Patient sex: F
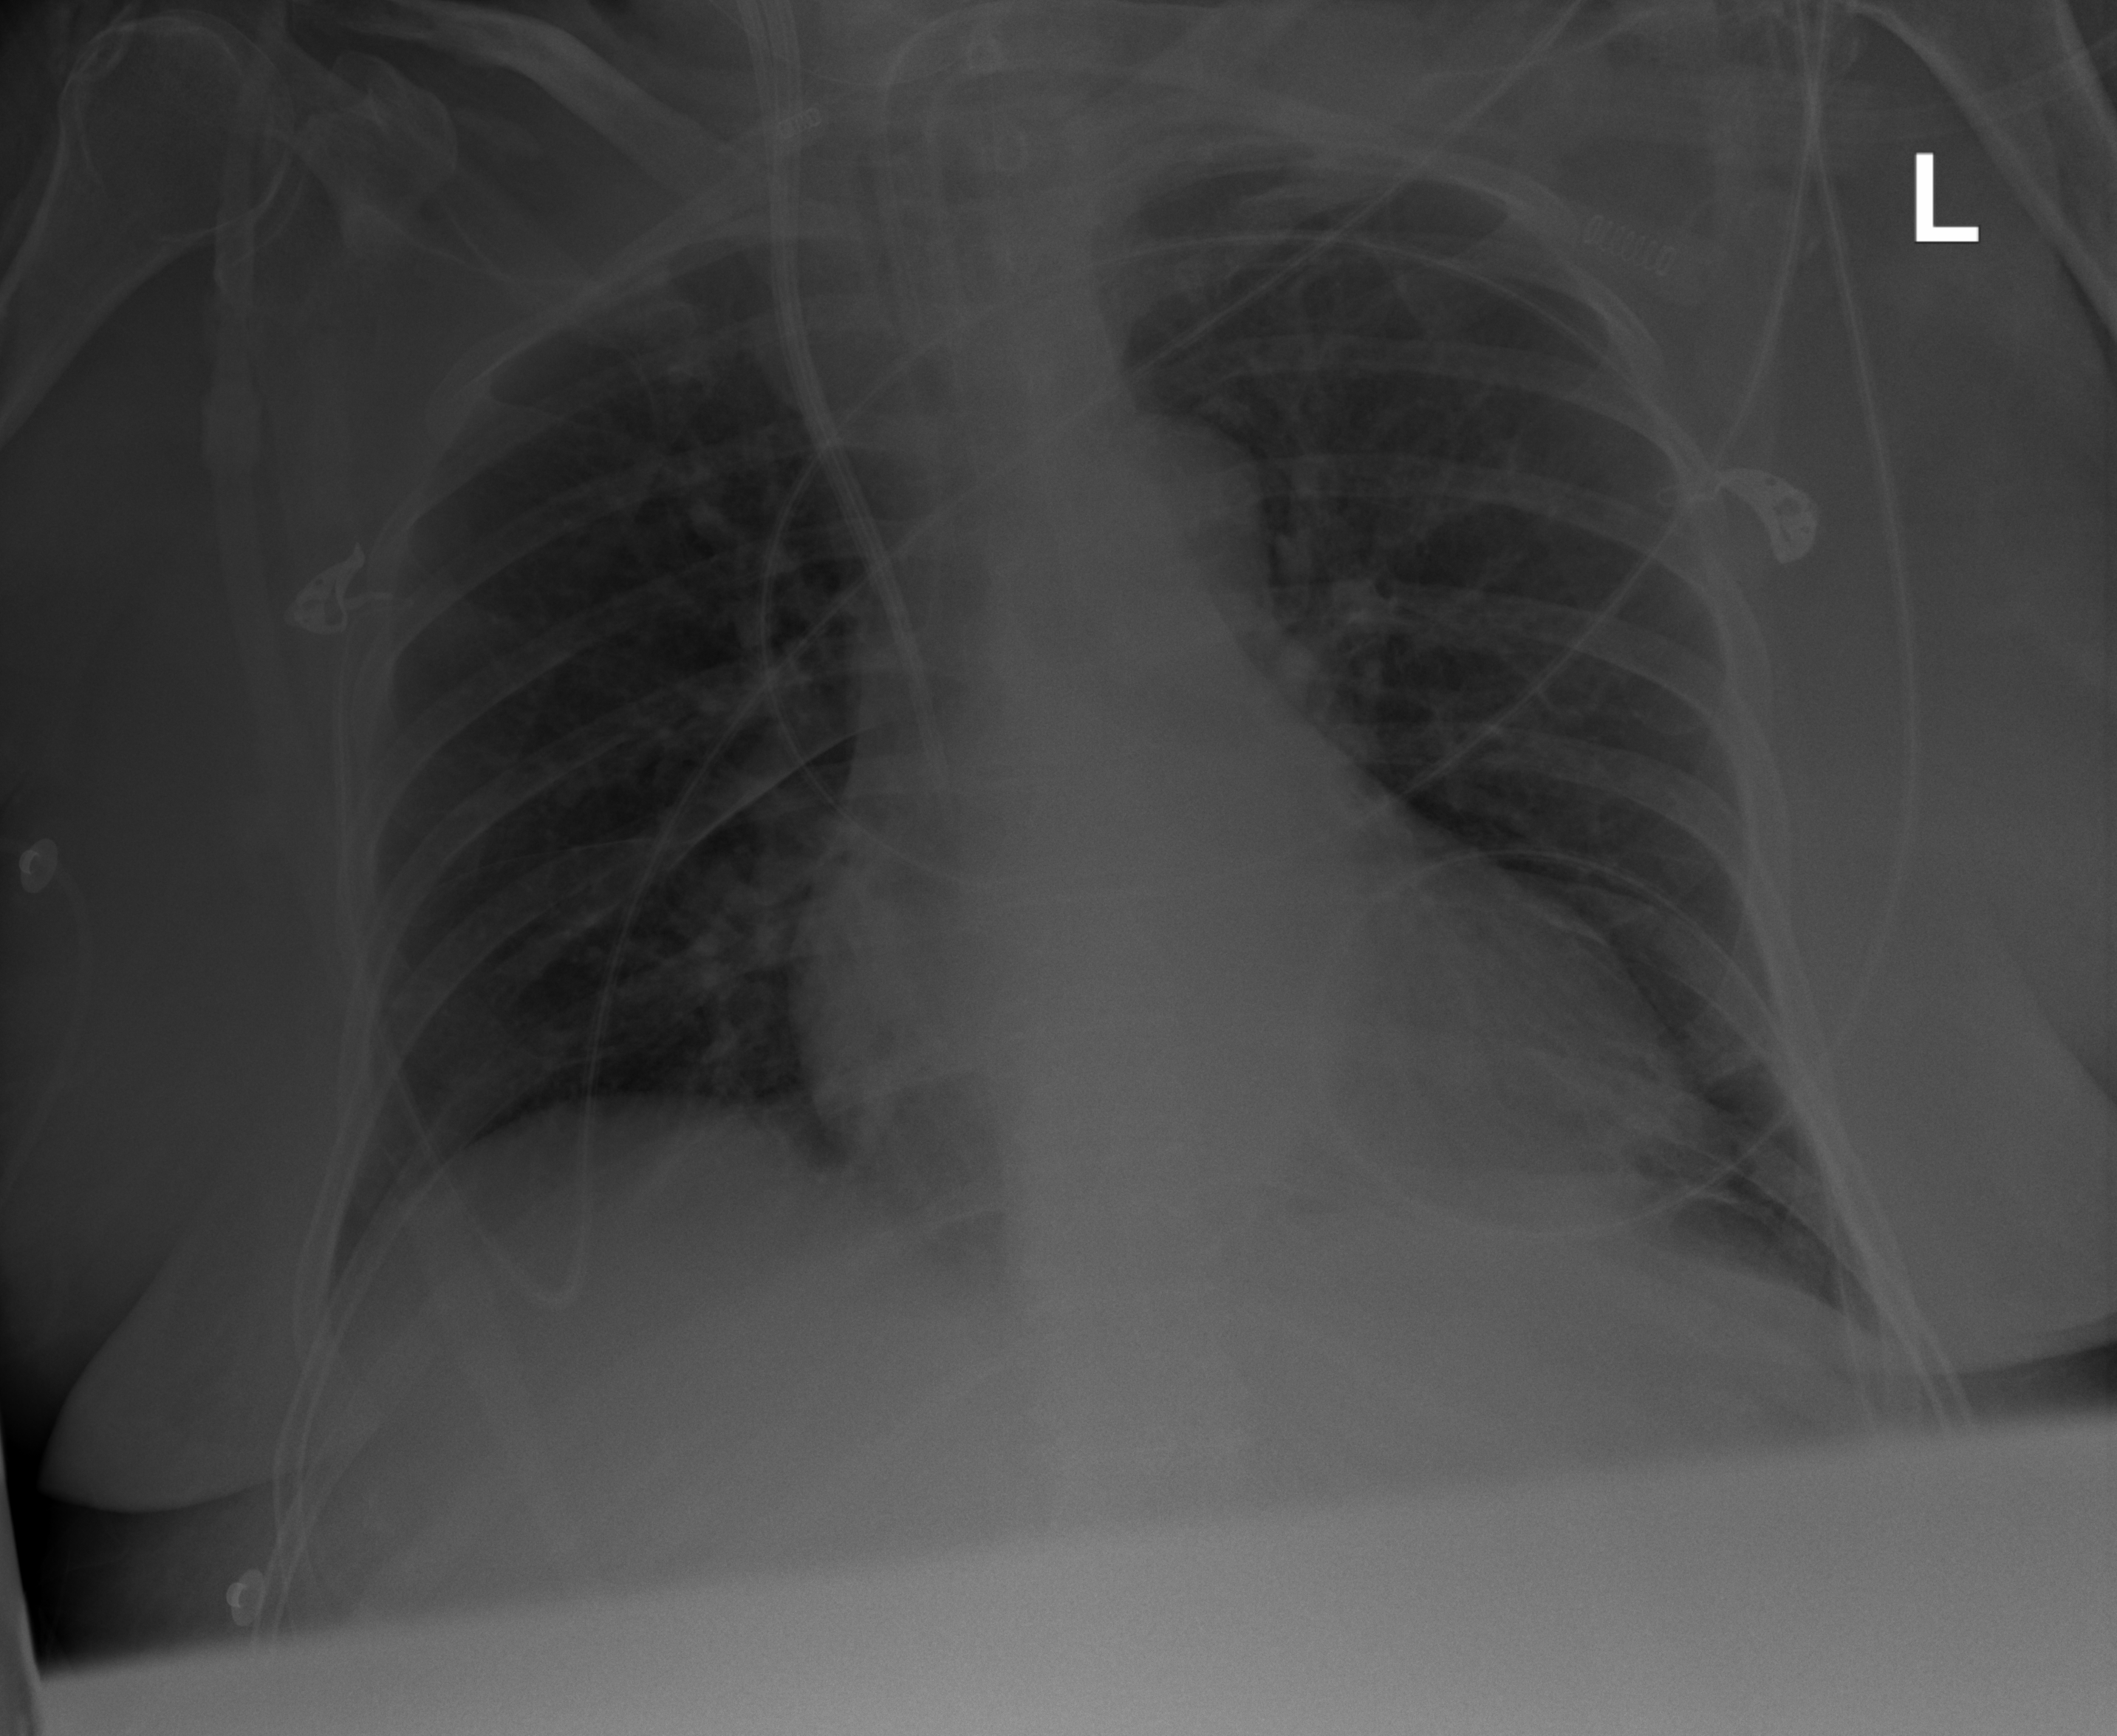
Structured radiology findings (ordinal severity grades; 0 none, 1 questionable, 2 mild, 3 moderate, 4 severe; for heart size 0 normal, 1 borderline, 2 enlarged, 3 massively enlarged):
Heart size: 2
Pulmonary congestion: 1
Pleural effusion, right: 0
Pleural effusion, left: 0
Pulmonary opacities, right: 0
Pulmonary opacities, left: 0
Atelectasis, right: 0
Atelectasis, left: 0